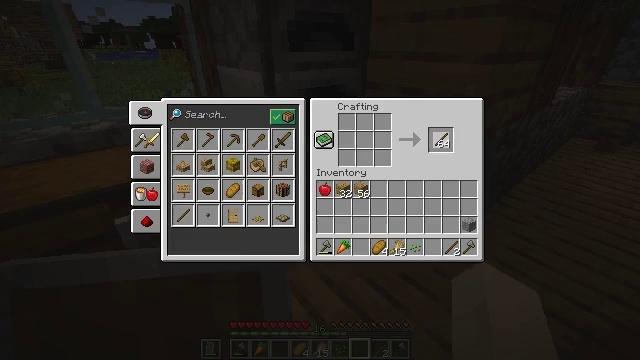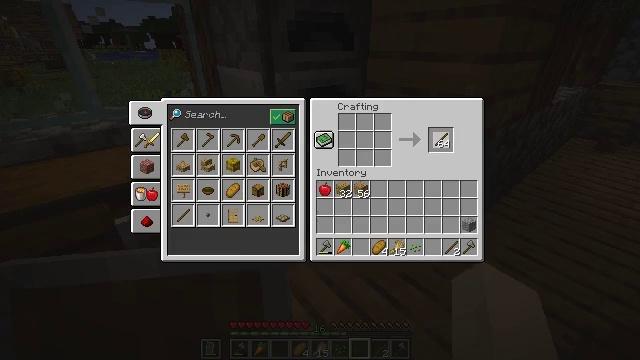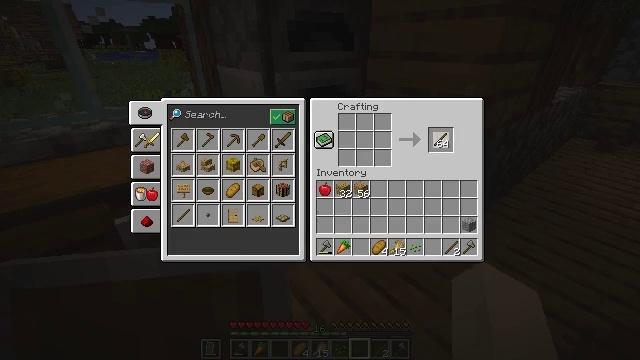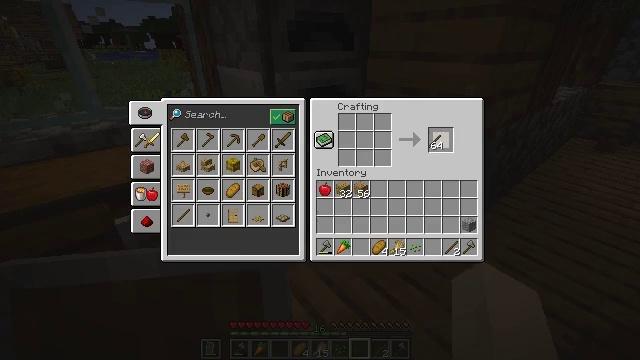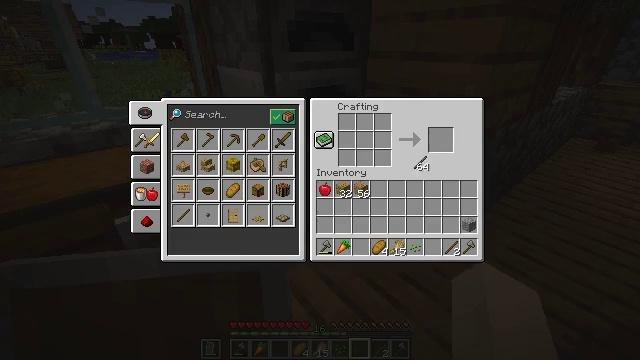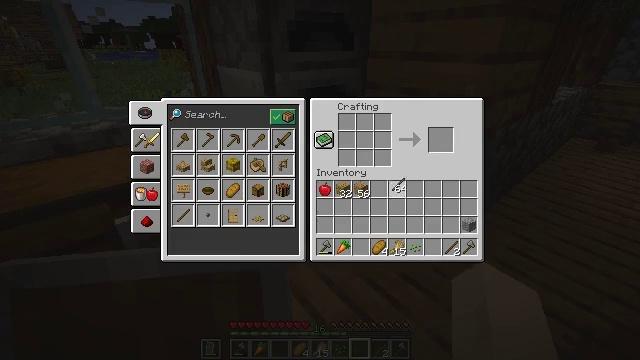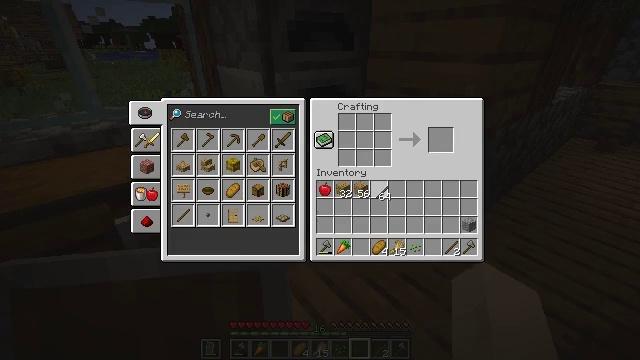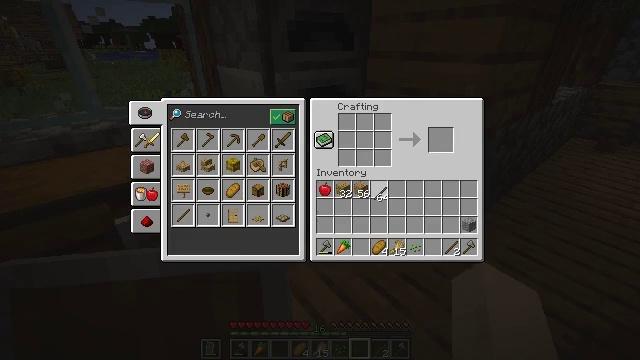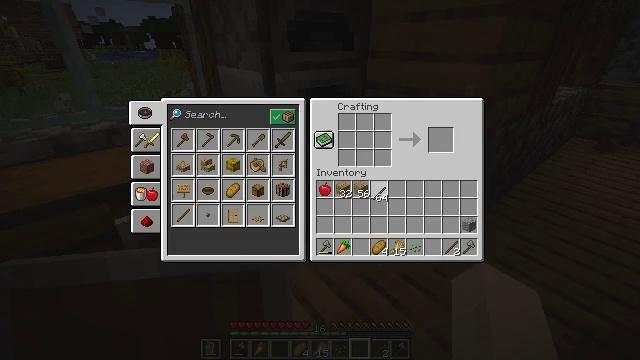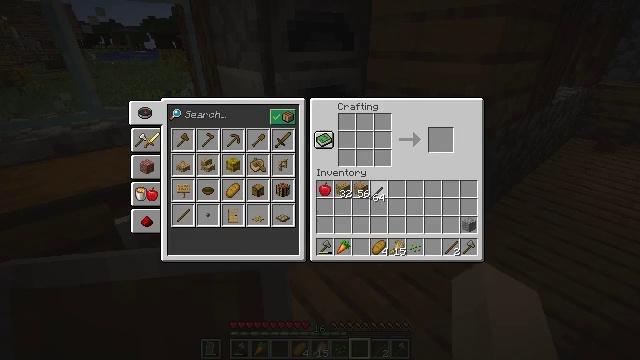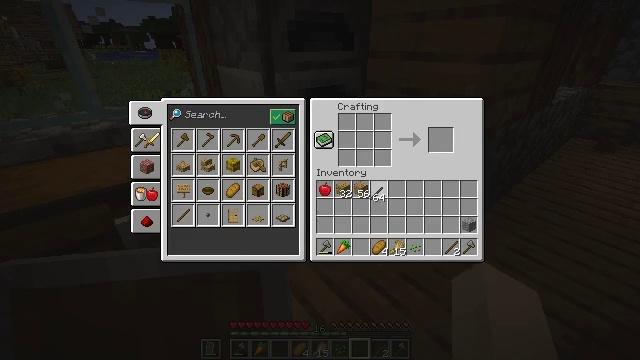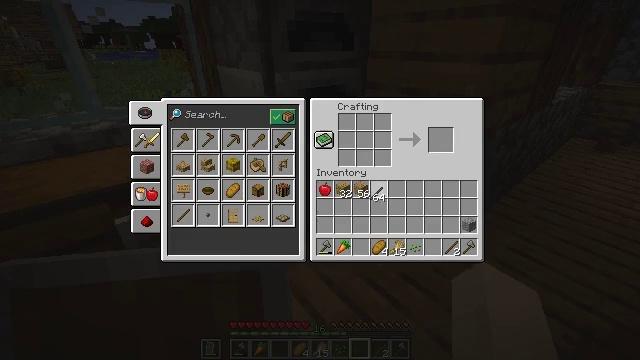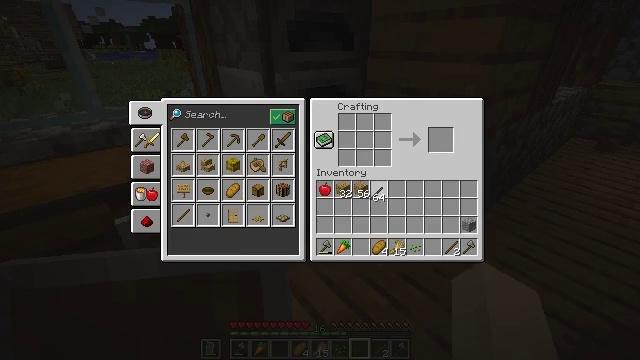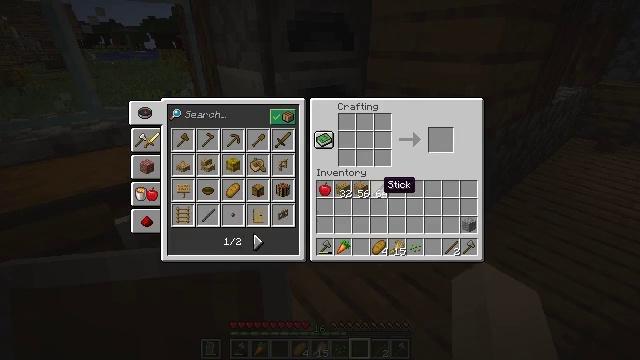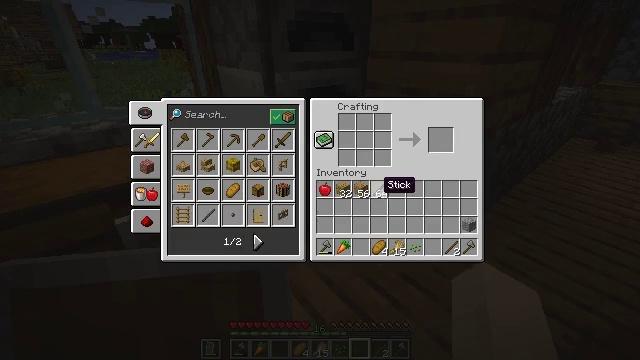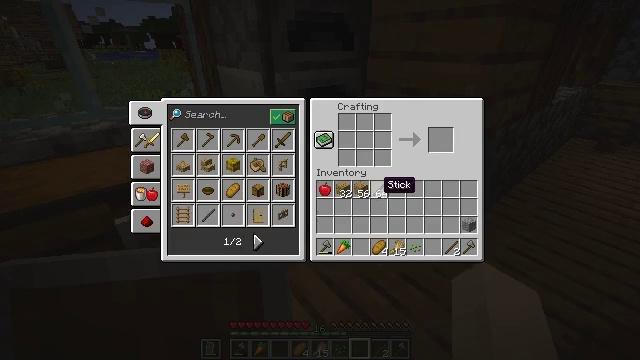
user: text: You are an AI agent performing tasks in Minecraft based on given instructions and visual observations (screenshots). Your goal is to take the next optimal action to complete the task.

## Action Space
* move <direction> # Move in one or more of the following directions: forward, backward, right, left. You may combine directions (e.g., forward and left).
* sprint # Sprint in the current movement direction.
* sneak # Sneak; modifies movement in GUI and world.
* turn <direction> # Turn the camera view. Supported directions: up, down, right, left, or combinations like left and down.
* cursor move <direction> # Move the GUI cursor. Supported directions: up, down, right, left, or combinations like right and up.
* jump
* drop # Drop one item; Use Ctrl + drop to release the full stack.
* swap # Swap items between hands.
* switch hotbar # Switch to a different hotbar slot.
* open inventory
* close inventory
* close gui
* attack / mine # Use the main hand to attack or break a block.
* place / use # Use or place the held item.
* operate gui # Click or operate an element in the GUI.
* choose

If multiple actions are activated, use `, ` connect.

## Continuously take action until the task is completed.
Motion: motion action
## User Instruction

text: Assemble an oak fence with oak planks and sticks in the crafting table.
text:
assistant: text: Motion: open gui
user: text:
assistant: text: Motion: no_op
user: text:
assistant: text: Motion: no_op
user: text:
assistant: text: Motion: cursor move left and down
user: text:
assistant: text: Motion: cursor move left and down
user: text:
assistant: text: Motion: cursor move left and down
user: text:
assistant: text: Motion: no_op
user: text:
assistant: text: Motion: no_op
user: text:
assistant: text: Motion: no_op
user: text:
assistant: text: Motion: operate gui
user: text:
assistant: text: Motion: operate gui
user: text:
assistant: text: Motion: operate gui
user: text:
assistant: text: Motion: no_op
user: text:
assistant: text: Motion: no_op
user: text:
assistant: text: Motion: no_op
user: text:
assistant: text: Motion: no_op
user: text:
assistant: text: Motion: no_op
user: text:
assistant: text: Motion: close gui
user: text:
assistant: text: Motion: turn left and down
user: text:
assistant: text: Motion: turn left and down
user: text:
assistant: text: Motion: turn left, use / place
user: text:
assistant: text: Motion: use / place
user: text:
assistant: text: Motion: use / place
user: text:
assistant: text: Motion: use / place
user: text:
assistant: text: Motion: no_op
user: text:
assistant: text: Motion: open gui
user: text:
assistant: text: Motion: no_op
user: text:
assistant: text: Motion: cursor move left
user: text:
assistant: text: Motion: no_op
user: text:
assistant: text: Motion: no_op